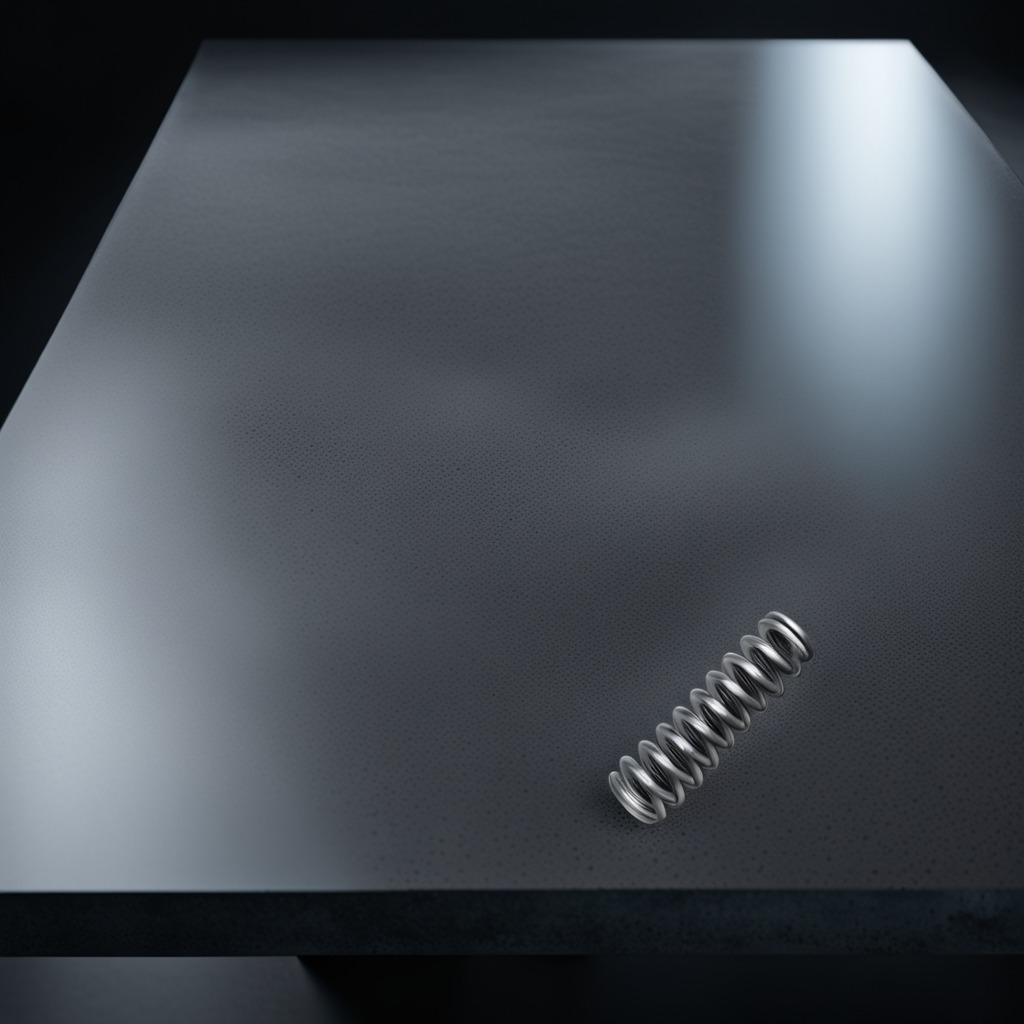
A coiled metal spring is lying on a clean granite table inside a workshop at night.